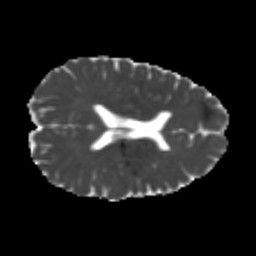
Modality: MD
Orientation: axial
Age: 24
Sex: male
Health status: healthy
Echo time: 0.074 s